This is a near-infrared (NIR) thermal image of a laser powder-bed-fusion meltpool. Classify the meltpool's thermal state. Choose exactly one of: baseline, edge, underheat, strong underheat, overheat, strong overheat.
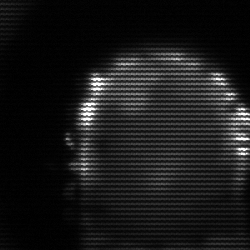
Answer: baseline